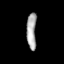
Tissue: prostate
Cell type: T cells
Senescence score: 0.7083
Nuclear area (px): 345
Mean DAPI intensity: 169.565